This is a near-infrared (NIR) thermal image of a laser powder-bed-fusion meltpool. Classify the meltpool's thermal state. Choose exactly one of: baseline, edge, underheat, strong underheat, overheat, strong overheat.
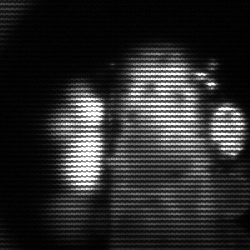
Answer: strong underheat